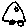
Label: car